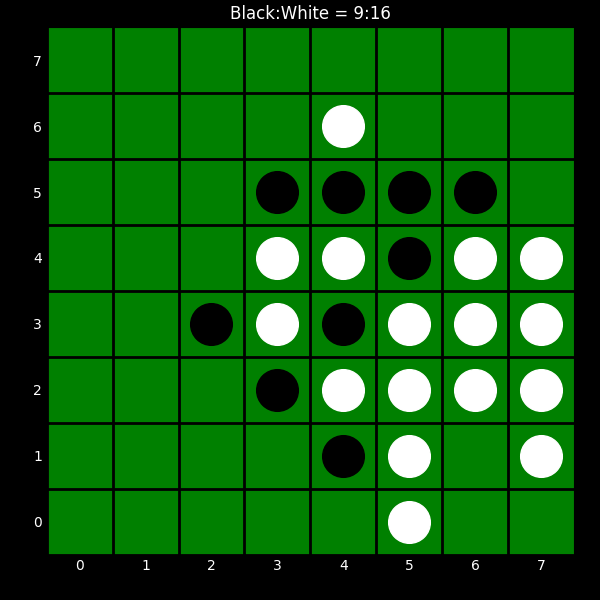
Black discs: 9
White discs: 16